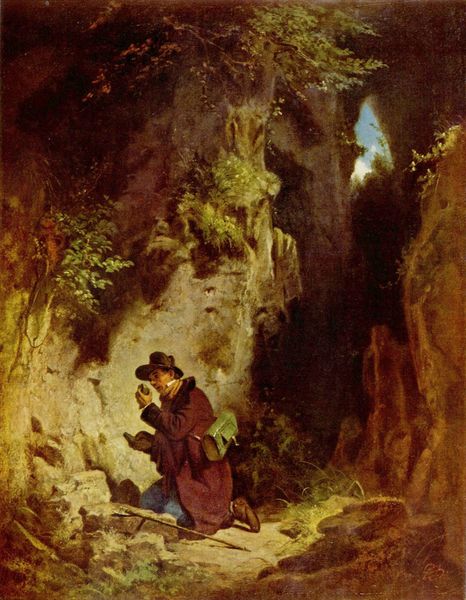
Titel: Der Geologe
Künstler: Carl Spitzweg
Standort: Wuppertal
Institution: Von der Heydt-Museum
Schlagwörter: baum, berg, blau, blätter, felsen, gemälde, himmel, laub, mann, schatten, umhang, wolken, bäume, gelb, grün, landschaft, äste, braun, hintergrund, hut, licht, vordergrund, blick, gras, rot, weg, wolke, malerei, bart, hose, jacke, mensch, stein, steine, erde, gräser, natur, büsche, sonne, mantel, pflanze, pflanzen, höhle, kontrast, tal, wald, genre, stock, perspektive, schuhe, stab, berge, fels, gebirge, schlucht, pause, romantik, farn, knie, betrachter, carl spitzweg, eingang, spitzweg, buch, wandern, brille, knien, tasche, flora, anschauen, hell-dunkel kontrast, wissenschaftler, betrachten, biedermeier, romantisch, lanschaft, wanderer, grotte, fauna, forscher, zentrum, rucksack, schultasche, wanderstab, wanderstock, sammler, hohlweg, botanik, klamm, wissenschaft, pilz, pilger, interesse, felslandschaft, moritz von schwind, fund, mante, finder, karl spitzweg, fahrmann, sammel, schmetterlingssammler, botaniker, wanderer der stein betrachtet, selfen, "fenster", botanisierkapsel, naturkundler, geologe, mineralien